Field crop: maize
Growth stage: 1
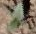
Species: datura